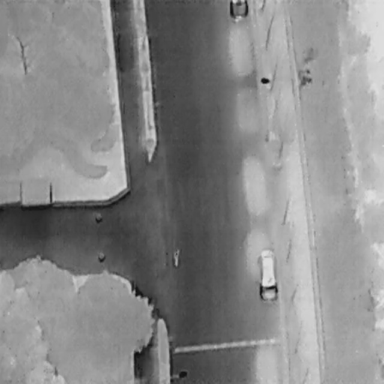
There are three objects shown in the infrared image, including two Cars, and a Person.